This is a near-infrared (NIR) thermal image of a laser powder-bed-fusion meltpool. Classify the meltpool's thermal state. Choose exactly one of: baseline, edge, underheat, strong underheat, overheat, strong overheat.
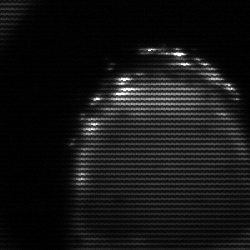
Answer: edge